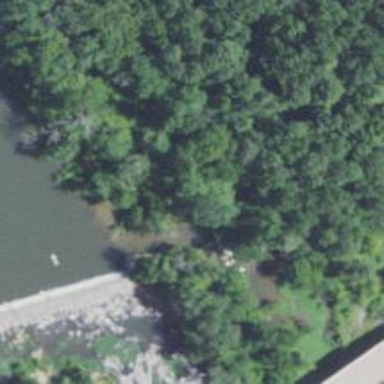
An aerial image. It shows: Footway designated as portage way for whitewater activities.